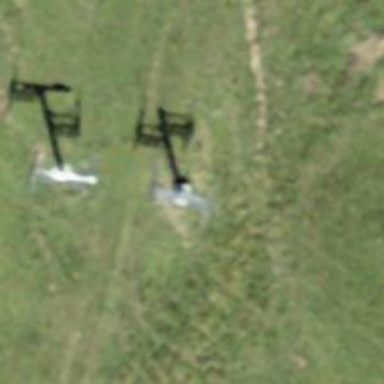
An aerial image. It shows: Pylon for aerialway.